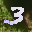
Label: 3